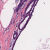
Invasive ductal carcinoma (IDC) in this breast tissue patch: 0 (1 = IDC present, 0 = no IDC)